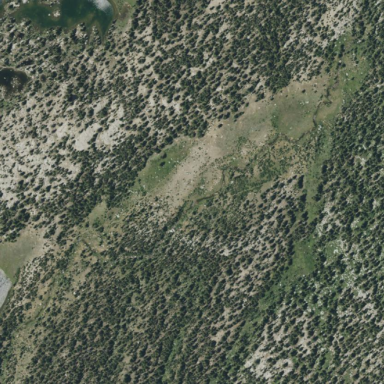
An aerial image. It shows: Wet meadow with wood vegetation.